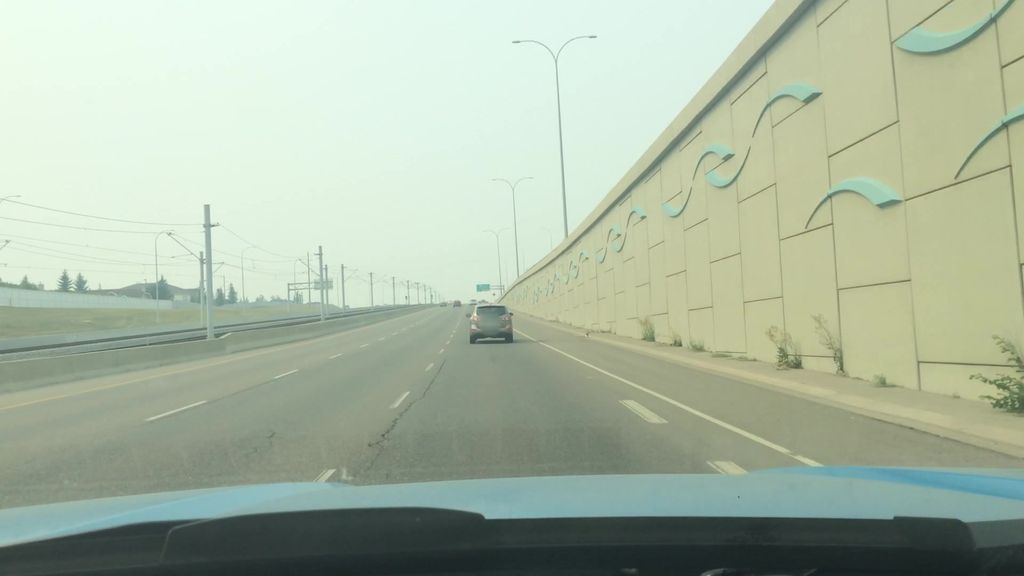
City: calgary